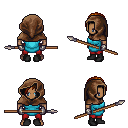
a pixel art fantasy rpg character, male body template, human, dark skin, teal tunic, red pants, brunette parted hairstyle, cloth hood, metal gloves, black shoes, spear, four views (front, back, left, right), 2x2 character sprite sheet, small pixel art, hard edges, no anti-aliasing